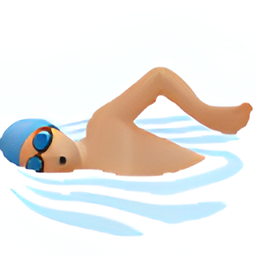
Name: swimmer
Emoji: 🏊🏼
Group: People & Body
Sub-group: person-sport